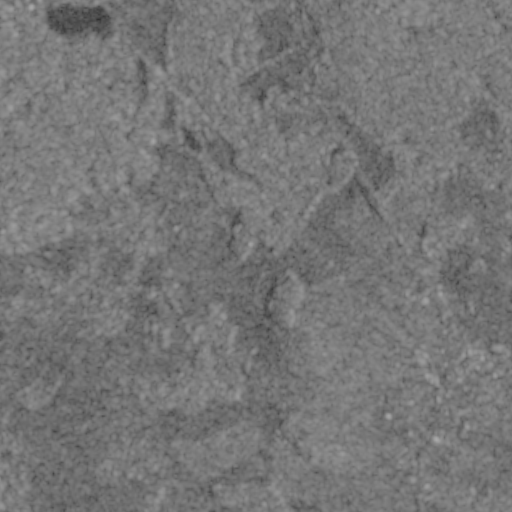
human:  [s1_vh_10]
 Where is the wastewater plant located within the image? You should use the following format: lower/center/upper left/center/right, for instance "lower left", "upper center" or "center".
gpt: The wastewater plant is located in the lower of the image.
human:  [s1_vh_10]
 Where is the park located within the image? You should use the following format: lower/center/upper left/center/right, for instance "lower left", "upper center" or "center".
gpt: There is no park in the image.

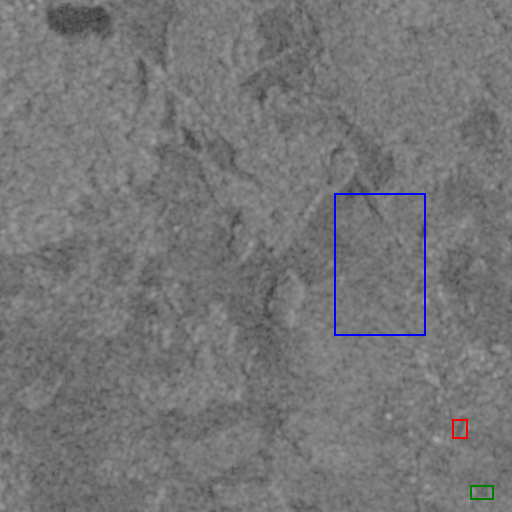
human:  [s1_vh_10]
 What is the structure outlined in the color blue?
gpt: The structure outlined in blue is a crop field.
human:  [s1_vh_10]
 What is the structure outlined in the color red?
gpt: The structure outlined in red is a park.
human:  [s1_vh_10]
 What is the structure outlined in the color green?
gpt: The structure outlined in green is a wastewater plant.
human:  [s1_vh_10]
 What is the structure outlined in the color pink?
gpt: There is no pink outline.